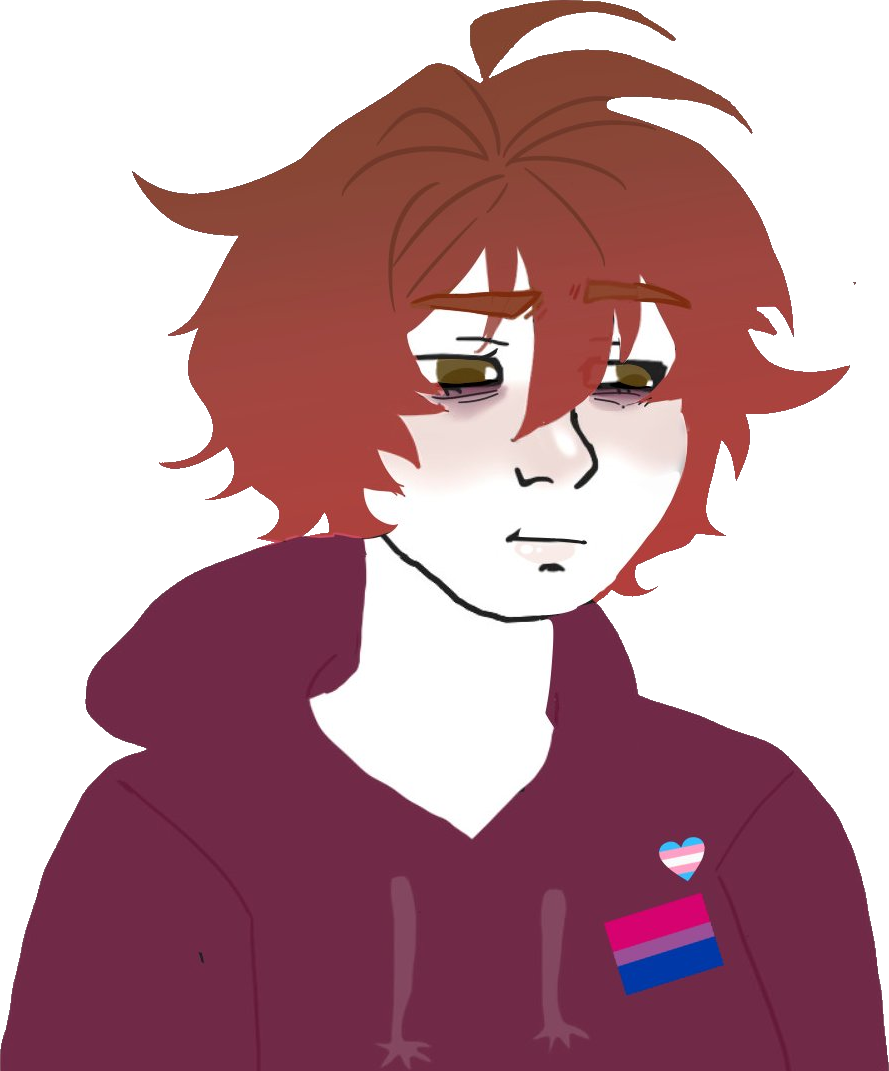
Label: 5_Twinkjak